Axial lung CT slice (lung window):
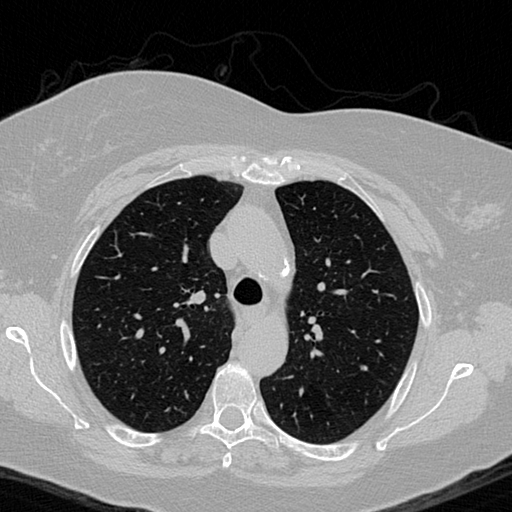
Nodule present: no